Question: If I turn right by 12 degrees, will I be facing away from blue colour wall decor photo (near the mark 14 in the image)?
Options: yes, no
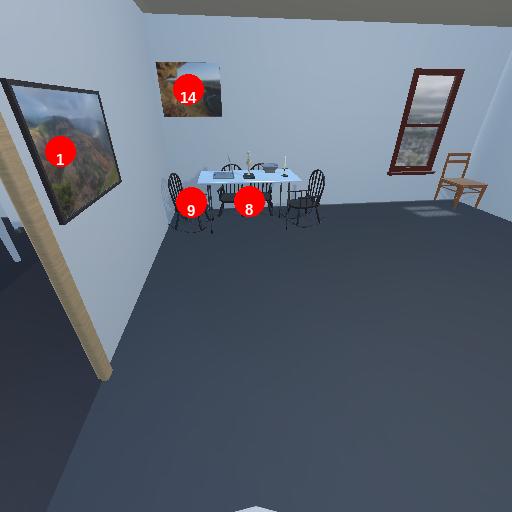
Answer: yes